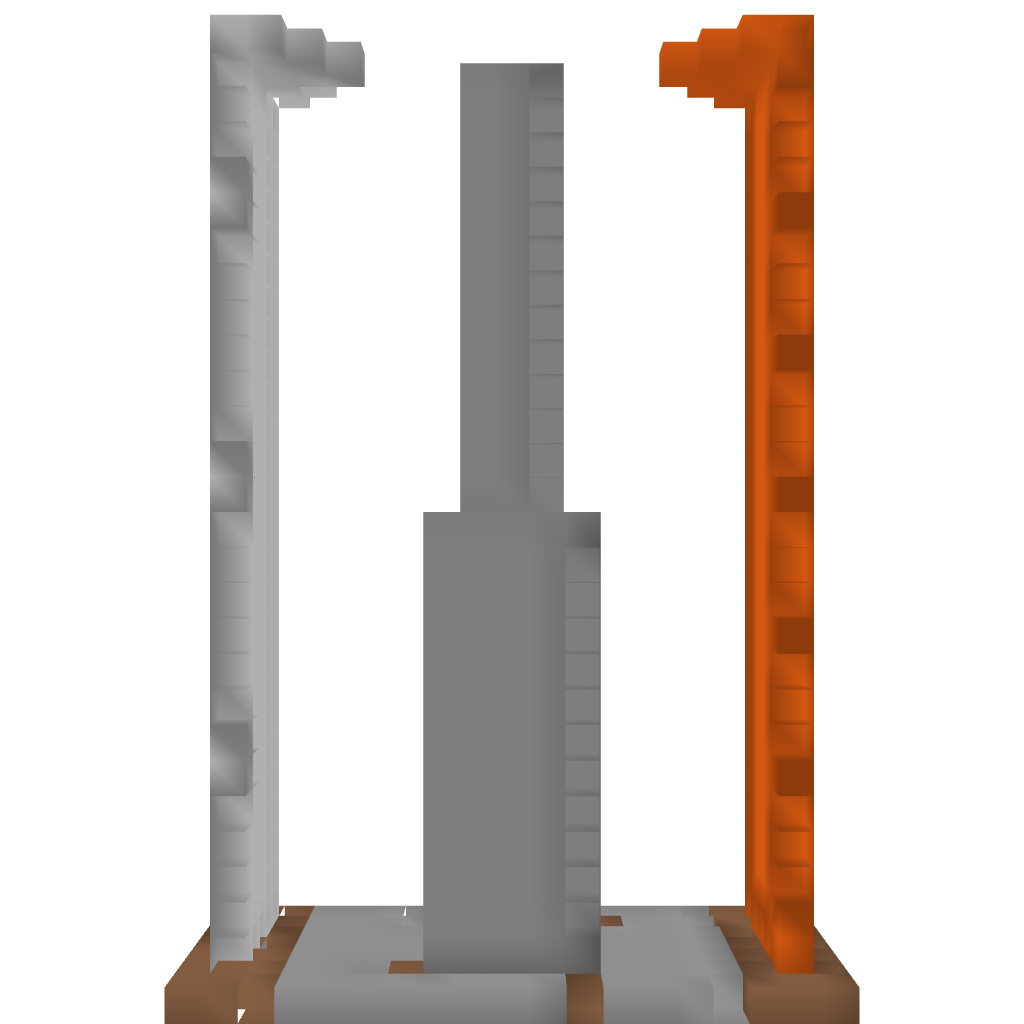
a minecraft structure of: Modern Style Fountain/ town square